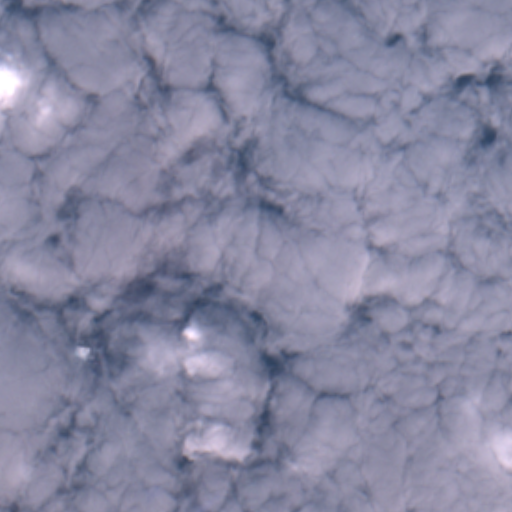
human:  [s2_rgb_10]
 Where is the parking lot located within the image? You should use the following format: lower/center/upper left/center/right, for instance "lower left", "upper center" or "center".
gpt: The parking lot is located in the lower left of the image.
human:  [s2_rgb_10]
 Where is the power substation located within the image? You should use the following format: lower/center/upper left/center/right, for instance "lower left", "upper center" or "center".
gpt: The power substation is located in the lower center of the image.
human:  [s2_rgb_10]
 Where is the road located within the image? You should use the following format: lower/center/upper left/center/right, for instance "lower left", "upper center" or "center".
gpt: There is no road in the image.